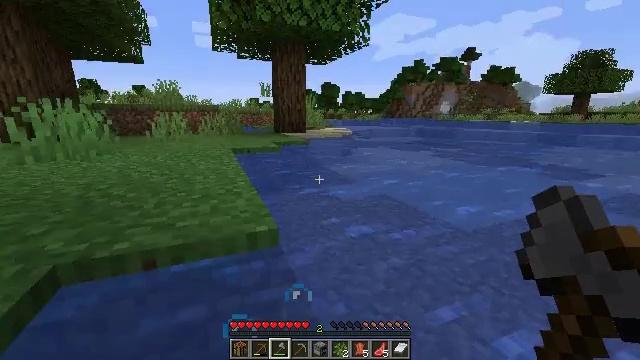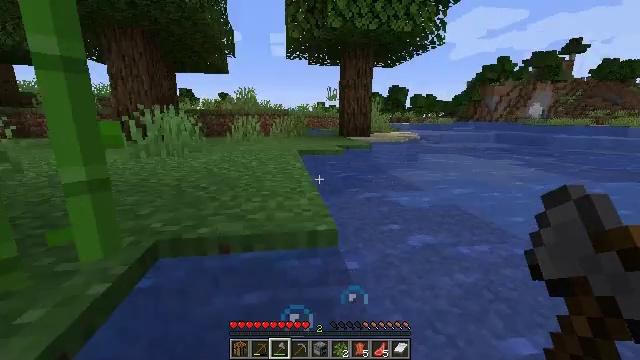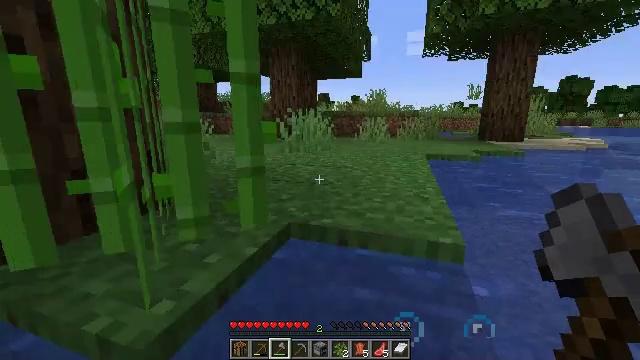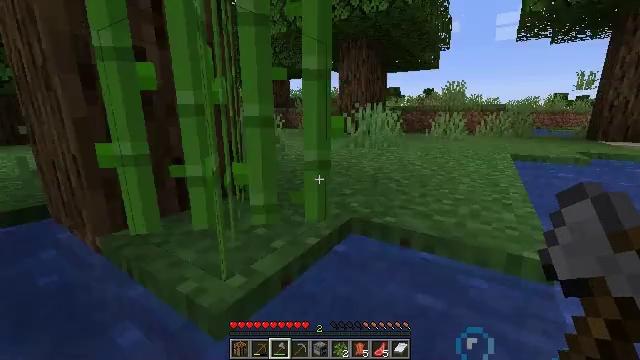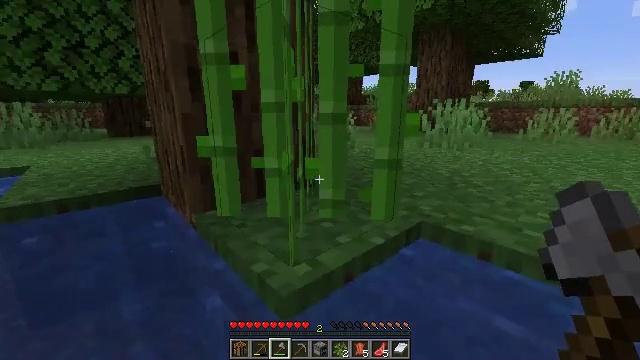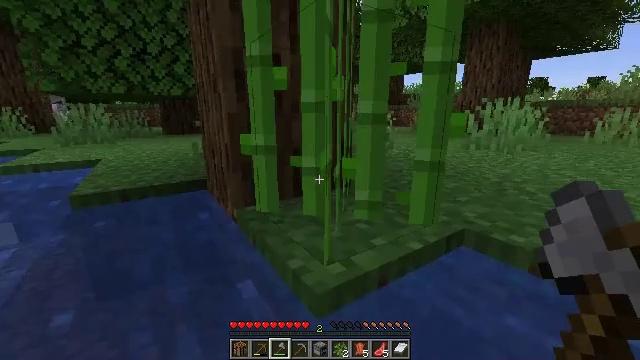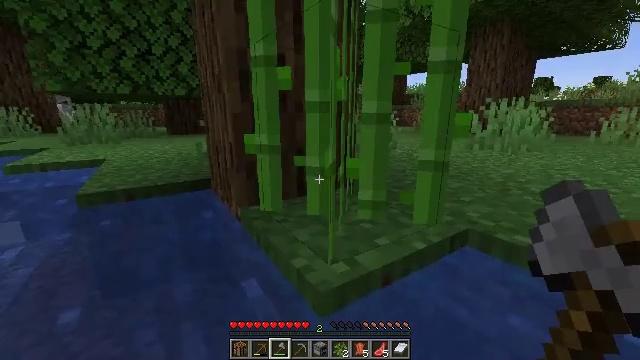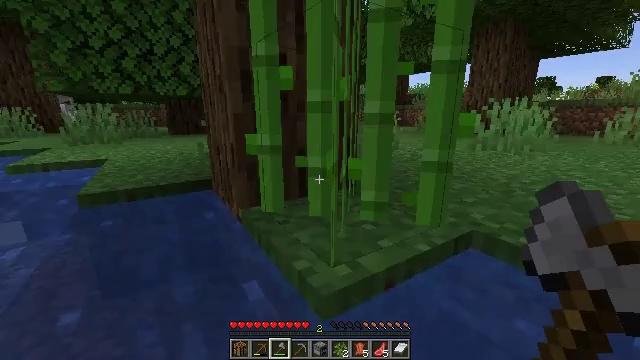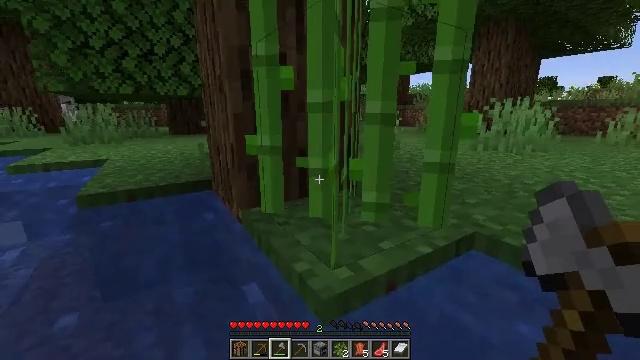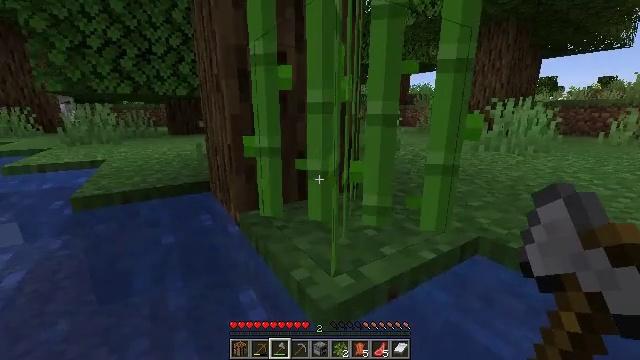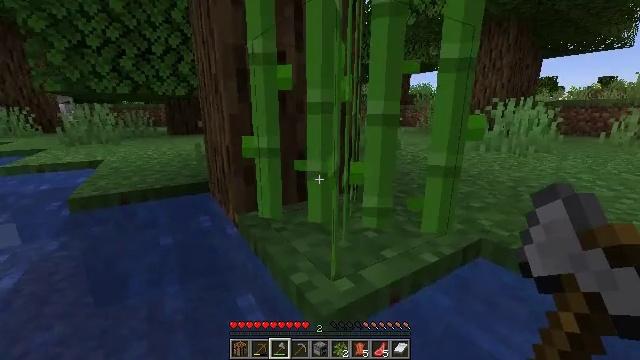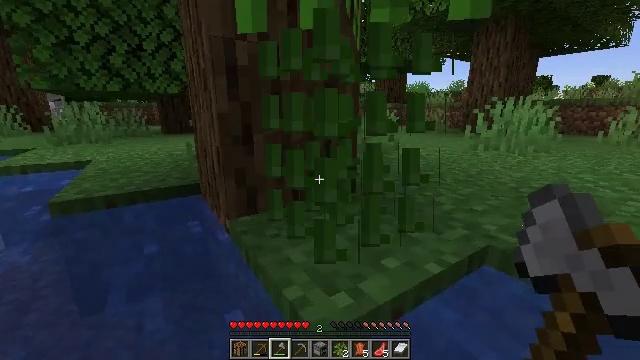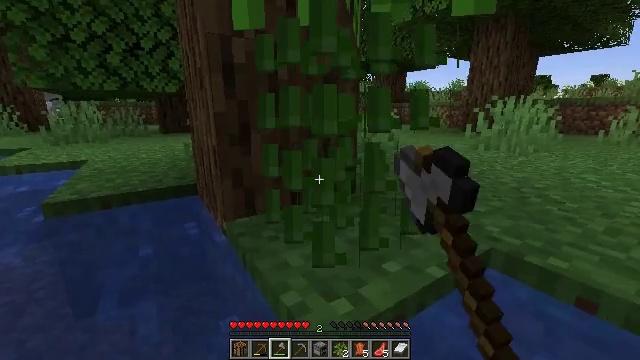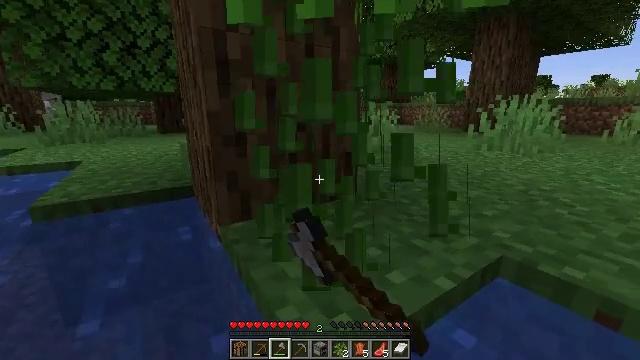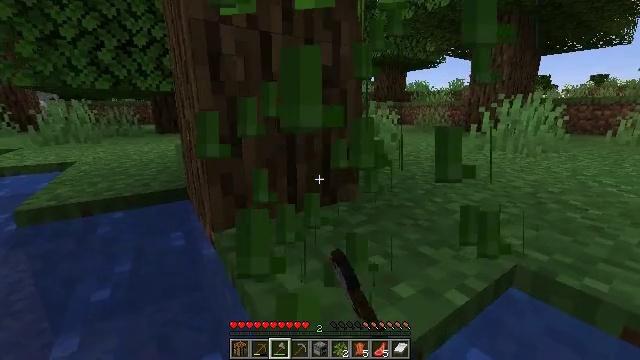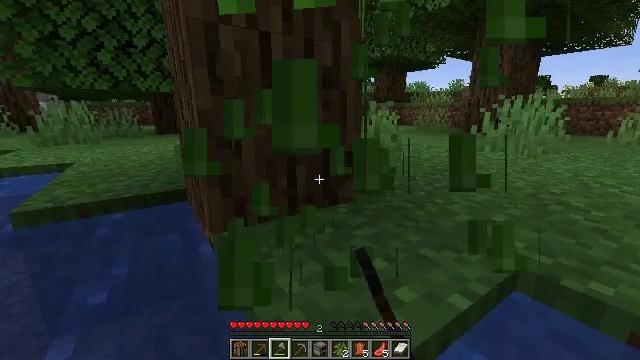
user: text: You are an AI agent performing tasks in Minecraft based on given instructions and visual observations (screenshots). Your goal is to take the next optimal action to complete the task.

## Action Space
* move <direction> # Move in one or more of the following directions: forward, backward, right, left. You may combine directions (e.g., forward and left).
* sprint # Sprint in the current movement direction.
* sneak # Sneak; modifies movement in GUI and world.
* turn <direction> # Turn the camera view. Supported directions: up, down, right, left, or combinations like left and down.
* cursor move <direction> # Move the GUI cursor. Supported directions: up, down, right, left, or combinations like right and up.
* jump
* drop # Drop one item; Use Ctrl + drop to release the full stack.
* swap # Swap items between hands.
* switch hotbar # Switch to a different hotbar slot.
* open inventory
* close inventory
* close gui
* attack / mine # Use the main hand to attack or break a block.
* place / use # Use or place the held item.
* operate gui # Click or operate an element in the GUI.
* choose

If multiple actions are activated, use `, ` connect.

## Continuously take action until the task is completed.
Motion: motion action
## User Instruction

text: Gather sugar cane for crafting.
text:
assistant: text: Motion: turn left
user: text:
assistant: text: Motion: turn left
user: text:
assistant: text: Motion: turn left and down
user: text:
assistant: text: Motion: turn left
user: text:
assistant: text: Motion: turn left
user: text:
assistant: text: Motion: no_op
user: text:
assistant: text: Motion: move forward
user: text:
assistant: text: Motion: move forward
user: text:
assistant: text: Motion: move forward
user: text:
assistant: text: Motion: move forward
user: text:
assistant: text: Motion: move forward, attack / mine
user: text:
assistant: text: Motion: move forward, attack / mine
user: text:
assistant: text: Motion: attack / mine
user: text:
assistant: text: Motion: attack / mine
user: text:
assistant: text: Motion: no_op
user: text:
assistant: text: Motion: no_op
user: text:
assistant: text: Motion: no_op
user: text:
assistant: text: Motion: no_op
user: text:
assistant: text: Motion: no_op
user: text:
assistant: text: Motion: move forward
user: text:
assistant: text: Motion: move forward
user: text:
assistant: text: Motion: move forward
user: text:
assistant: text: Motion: move forward, turn right and up
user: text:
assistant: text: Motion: move forward
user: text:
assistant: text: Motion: move forward
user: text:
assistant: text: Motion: move forward
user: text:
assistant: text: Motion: move forward
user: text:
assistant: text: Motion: move forward
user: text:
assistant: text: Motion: move forward
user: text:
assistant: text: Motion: move forward